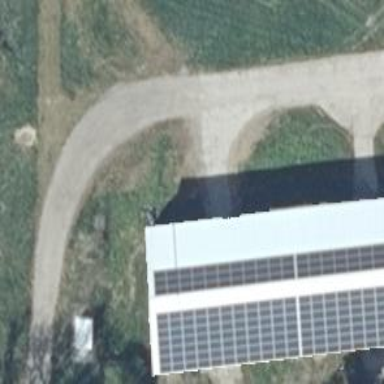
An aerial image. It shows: Farm auxiliary building.